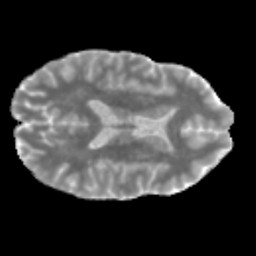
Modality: MD
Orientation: axial
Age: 46
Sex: male
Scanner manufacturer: ge
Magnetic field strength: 3 T
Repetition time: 3.65 s
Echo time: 0.0807 s